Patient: sex M, age 68
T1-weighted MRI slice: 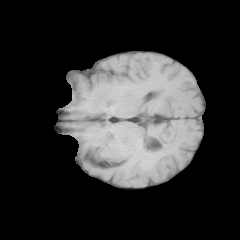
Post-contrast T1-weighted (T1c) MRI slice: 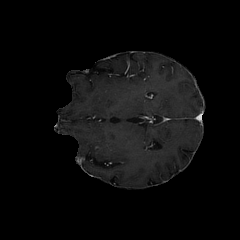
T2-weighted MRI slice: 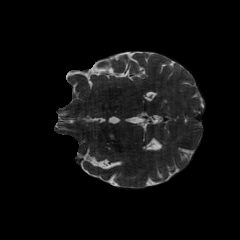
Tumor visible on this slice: no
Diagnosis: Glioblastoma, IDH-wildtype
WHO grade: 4